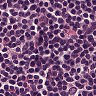
Metastatic tissue present: no